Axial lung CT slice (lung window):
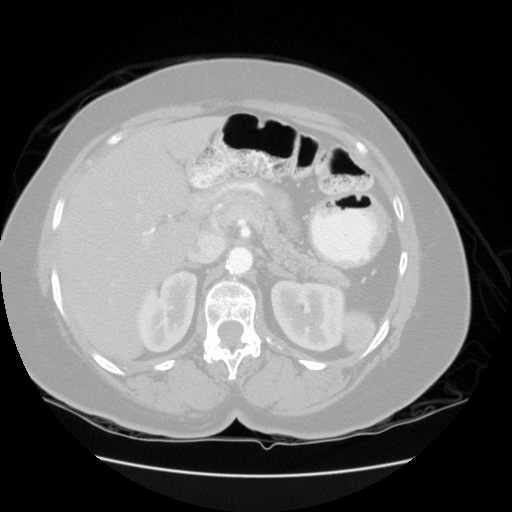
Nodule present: no